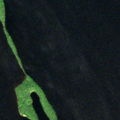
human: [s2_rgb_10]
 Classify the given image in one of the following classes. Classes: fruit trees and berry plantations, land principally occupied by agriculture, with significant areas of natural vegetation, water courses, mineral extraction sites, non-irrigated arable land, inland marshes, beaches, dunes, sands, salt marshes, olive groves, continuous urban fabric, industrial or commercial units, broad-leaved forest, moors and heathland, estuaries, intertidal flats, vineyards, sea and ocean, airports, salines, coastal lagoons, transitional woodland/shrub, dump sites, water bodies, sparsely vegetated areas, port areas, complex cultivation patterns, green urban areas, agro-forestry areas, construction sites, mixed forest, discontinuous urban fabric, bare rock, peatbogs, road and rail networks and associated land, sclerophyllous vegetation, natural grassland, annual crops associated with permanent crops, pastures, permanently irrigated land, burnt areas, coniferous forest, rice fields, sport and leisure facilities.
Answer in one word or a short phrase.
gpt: coniferous forest, water bodies